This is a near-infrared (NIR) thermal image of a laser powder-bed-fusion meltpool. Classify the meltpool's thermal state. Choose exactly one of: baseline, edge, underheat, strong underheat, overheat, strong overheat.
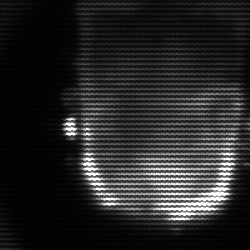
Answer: baseline